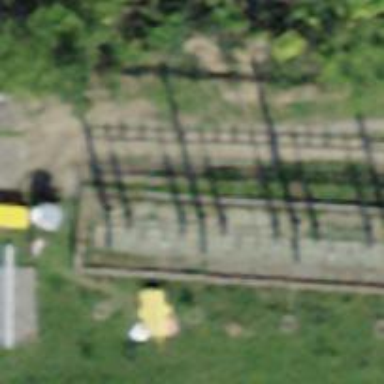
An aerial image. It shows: Power pole.